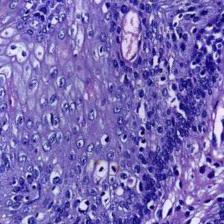
Diagnosis: Normal